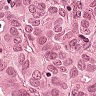
Metastatic tissue present: yes